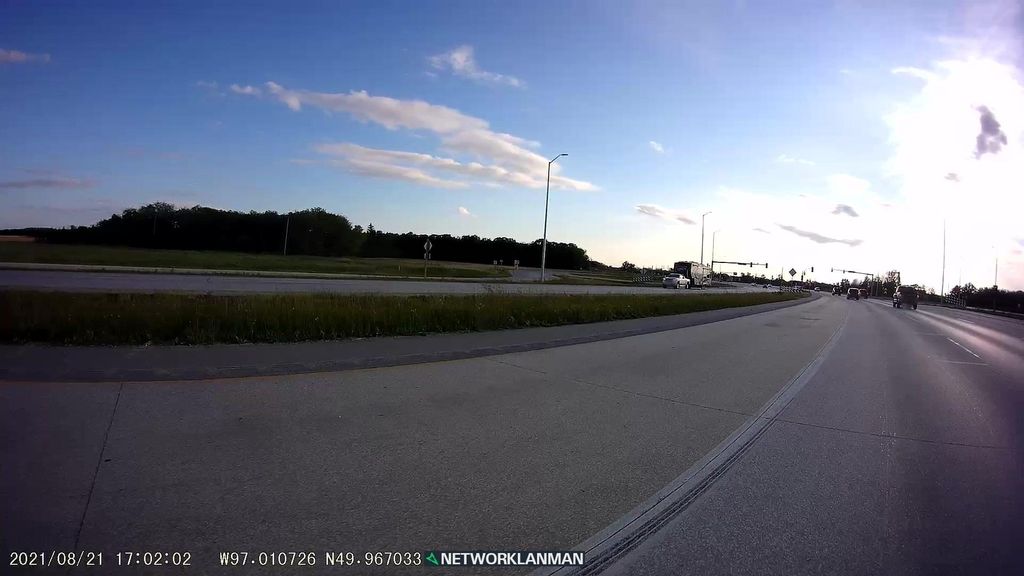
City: winnipeg